Question: I have an app that will take a list of players and set them up so that you can go through and create a bracket dynamically. The number of players will change and the names as well.
Instead of showing a whole bracket, my point will be to go in columns. I.e. instead of the left side of the arrow, it show the right side:

My questions is how do I best draw this?
My initial thought is to do multiple layouts where I hard code textviews with custom drawables and lines for each column of 16/8/4/2 with just one border, but then I have to constantly change the layout setup.
My second one would be to dynamically draw it on a canvas based on this answer <URL>, but it didn't give a lot of ideas of implementations.
: If I choose method 1, will I be able to dynamically change the layout of my activity?
If I choose method 2, how could I go about this? I'm still pretty new to android.
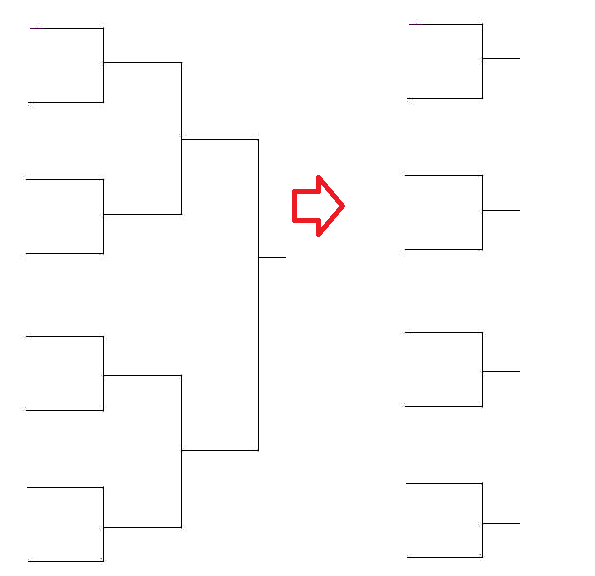
Answer: As for question 1, yes you can absolutely change the layout dynamically. You can create several layout files and do one of two things: The first, is you can use your activity's 'setContentView(int)' method to completely reset the activity's layout to a new view. The second would be to identify the parent view of the bracket portion, cast it to a 'ViewGroup' and use 'addView(View)' and 'removeView(View)'.
As for question 2, you could go about using a canvas, but it would be quite difficult to use only a canvas, but possibly a combination of a canvas and a set of text views could work. While this isn't directly answering your question, this <URL> is one I have used in the past, and gives you an excellent sense of how to work with the Canvas class in android.